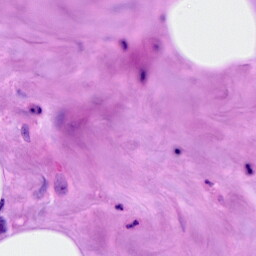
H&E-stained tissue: Breast